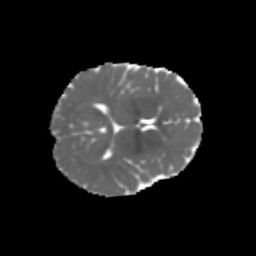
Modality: MD
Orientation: axial
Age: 7
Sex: female
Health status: healthy